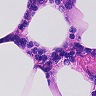
Metastatic tissue present: no